Brain MRI, FLAIR slice (ischemic stroke SISS case)
Modalities acquired: T1|T2|DWI|FLAIR
Volume shape: 230x230x153 voxels, spacing: 1x1x1 mm
Slice 68 of 153
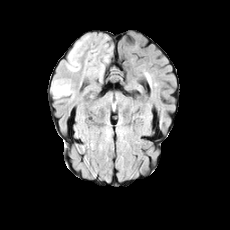
Lesion size: 89853 voxels